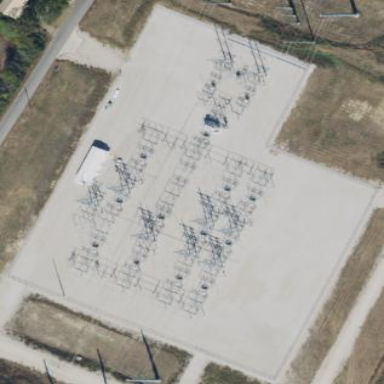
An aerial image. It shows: Power substation.